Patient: sex F, age 54
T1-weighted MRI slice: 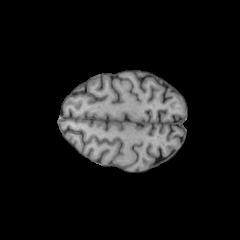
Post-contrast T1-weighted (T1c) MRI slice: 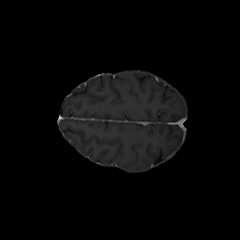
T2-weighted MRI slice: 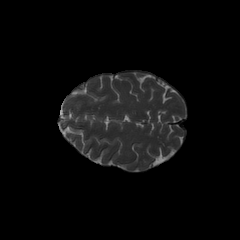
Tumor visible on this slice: no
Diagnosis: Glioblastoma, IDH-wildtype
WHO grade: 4